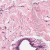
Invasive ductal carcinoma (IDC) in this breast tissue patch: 0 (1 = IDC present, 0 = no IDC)